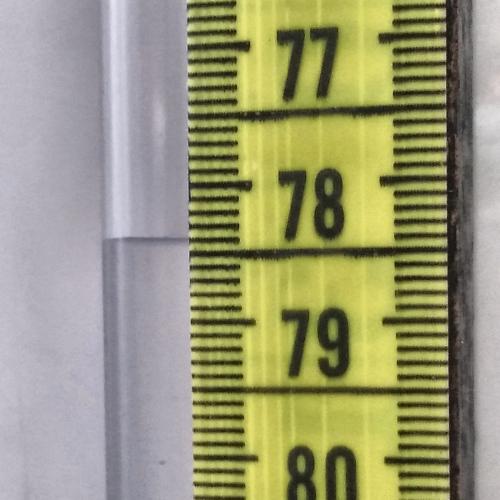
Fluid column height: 78.4 cm